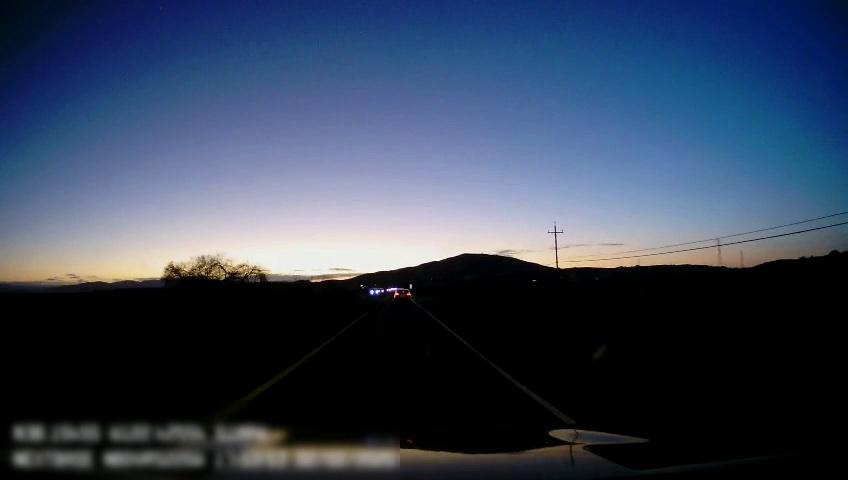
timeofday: Dusk/Dawn/Twilight
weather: Other
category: Drivable Space
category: Vehicles | Car
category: Vehicles | Car
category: Lanes | Current Lane
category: Lanes | Current Lane